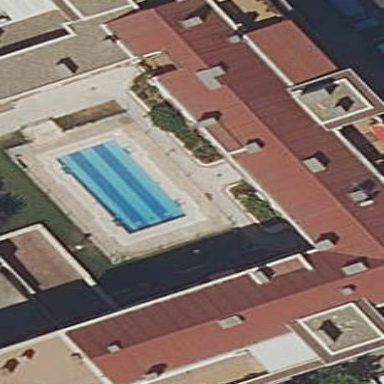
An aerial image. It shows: Swimming pool located in leisure land.